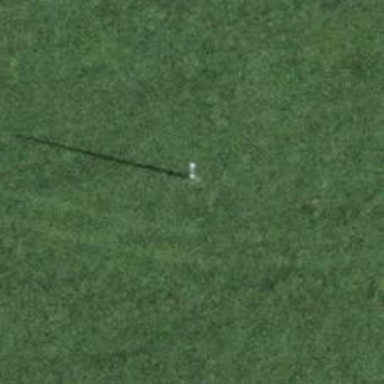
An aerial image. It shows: Utility pole in the area.